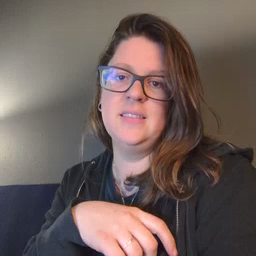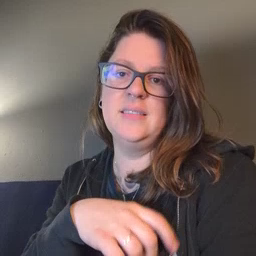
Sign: after